Question: I'm trying to create a custom plugin in Play Framework 2.1.1 in Java, but my IntellJ is complaining that I must implement the $init$ method (scala trail def)

The plugin works (for what is actually does at this stage), but the red compiler error seems wrong.
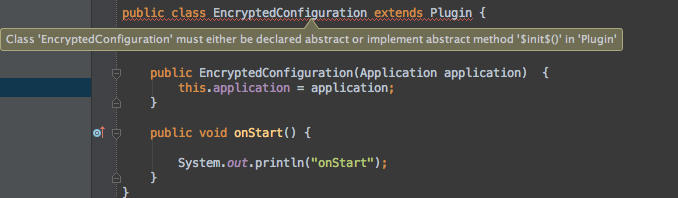
Answer: Seems there is an issue with the Scala plugin and the Play 2.0 support plugin.
<URL>